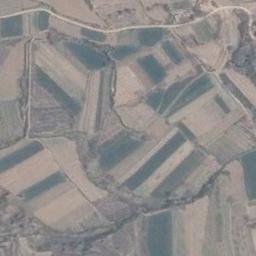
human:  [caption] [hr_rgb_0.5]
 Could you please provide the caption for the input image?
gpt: The bare and green terrace is next to some trees .

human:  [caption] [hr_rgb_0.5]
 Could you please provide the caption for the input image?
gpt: There is a winding path between the terraces .

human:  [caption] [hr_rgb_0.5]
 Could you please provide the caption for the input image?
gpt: There is a road on the terrace .

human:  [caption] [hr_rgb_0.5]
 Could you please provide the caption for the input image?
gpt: A large layer of brown and green mixed terraces with several winding narrow paths .

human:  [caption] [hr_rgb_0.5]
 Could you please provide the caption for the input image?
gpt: There are some green terraces and yellow ones .